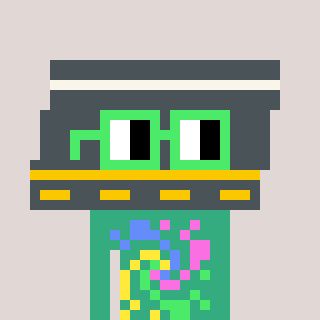
a pixel art character with square light green glasses, a road-shaped head and a teal-colored body on a warm background